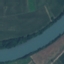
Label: River